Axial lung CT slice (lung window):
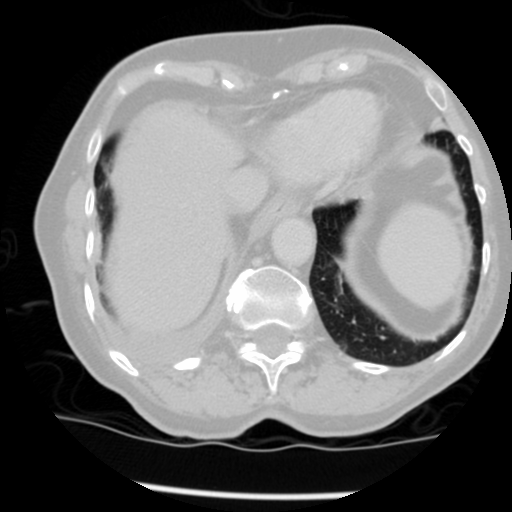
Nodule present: no